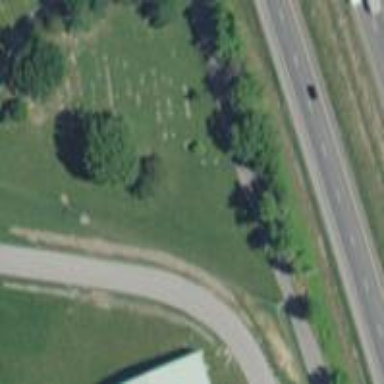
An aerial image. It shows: Cemetery.